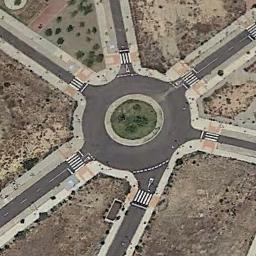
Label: roundabout